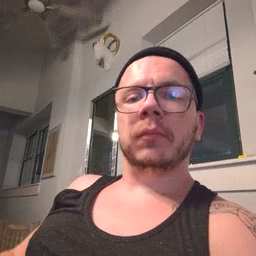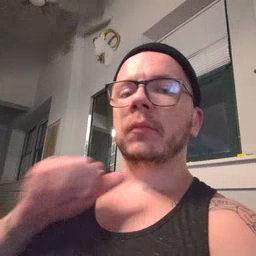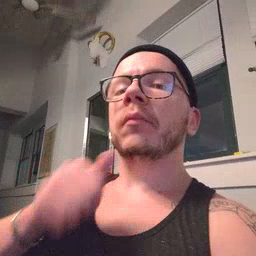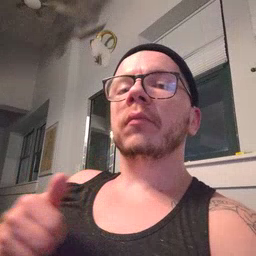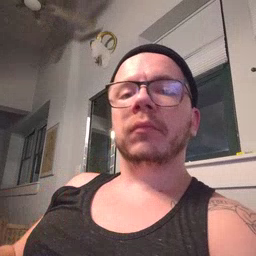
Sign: not